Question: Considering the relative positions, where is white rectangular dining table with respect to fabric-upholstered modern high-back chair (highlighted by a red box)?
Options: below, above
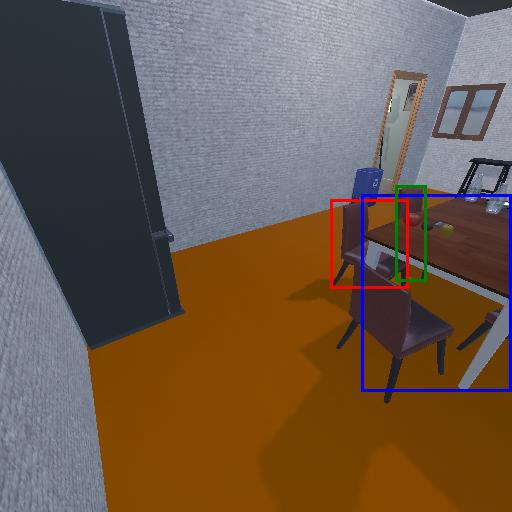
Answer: below